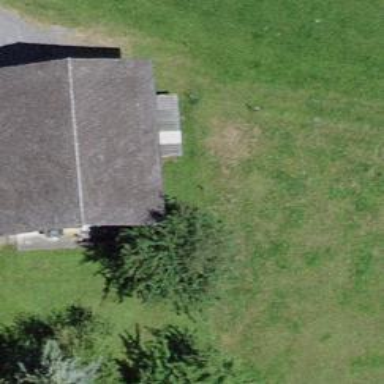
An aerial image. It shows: Shed.